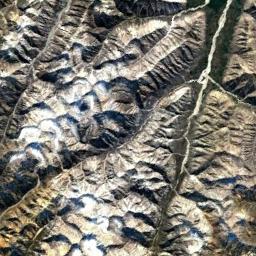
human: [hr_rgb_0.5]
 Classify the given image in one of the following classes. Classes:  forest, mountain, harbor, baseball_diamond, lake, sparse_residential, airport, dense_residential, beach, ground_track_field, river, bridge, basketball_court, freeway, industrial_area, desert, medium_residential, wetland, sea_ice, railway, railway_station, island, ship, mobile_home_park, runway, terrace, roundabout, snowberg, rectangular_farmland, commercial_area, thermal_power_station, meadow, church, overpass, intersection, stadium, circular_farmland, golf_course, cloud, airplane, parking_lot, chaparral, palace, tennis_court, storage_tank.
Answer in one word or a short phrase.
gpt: snowberg